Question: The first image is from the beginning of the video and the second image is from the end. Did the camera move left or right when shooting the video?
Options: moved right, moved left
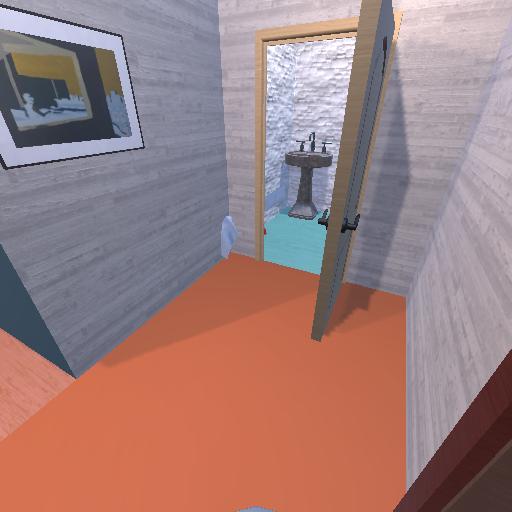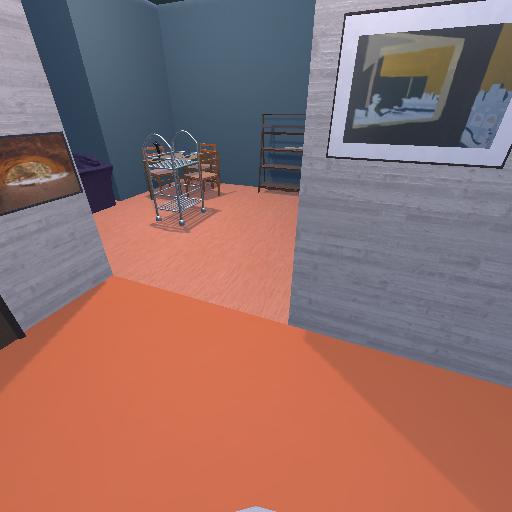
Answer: moved right